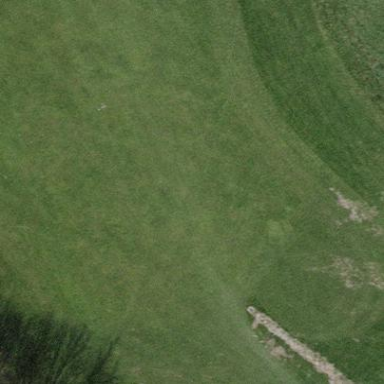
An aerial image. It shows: Grassy area designated as golf fairway.